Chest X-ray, AP view. Patient: 58 years old, sex F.
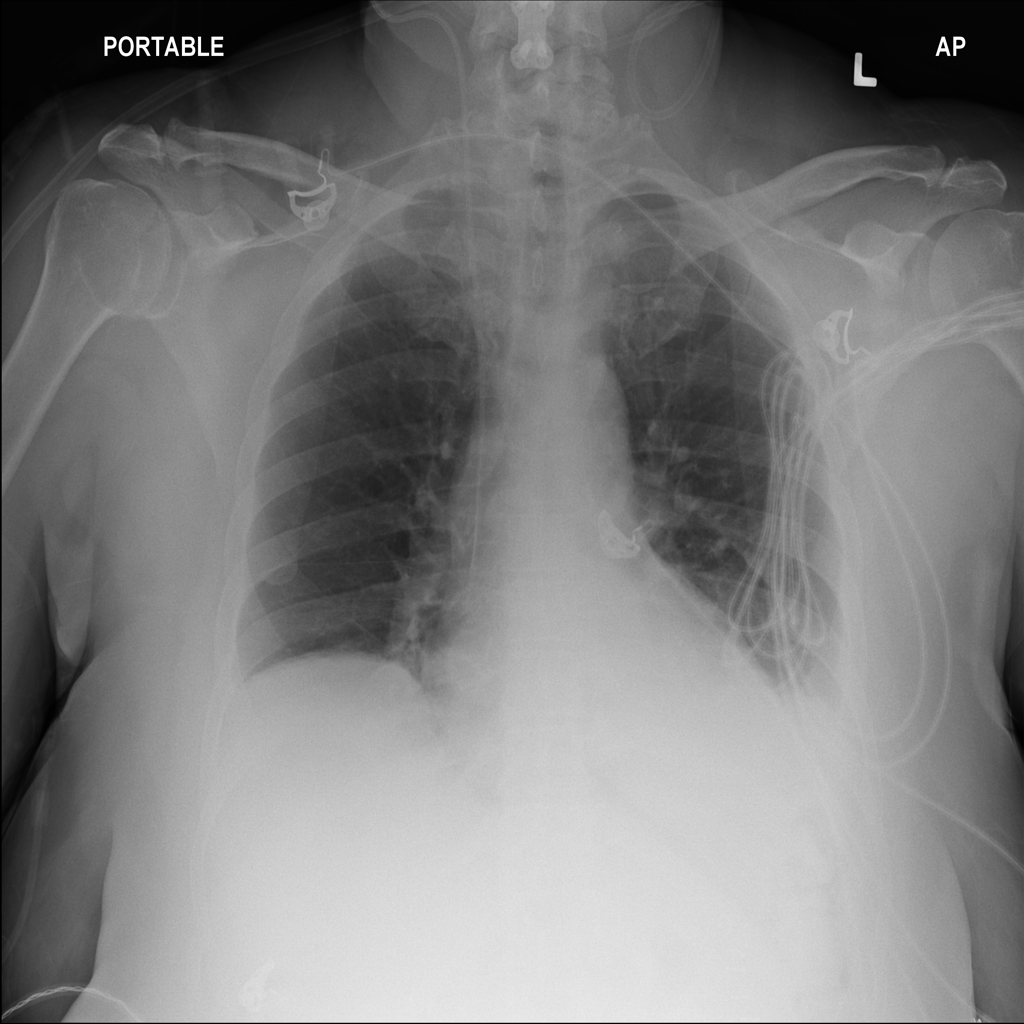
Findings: Infiltration